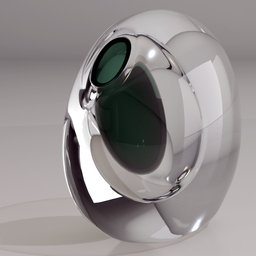
Label: decoration